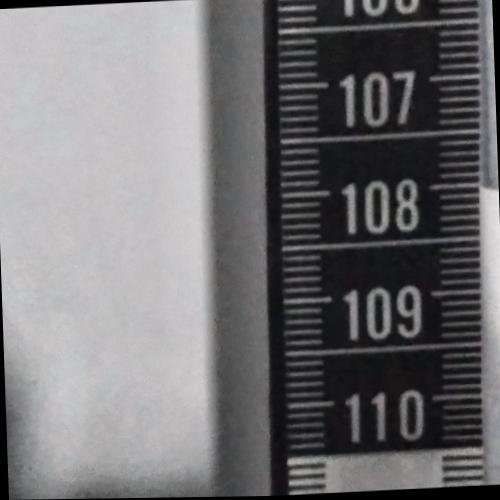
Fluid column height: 108.0 cm